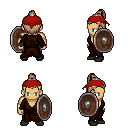
a pixel art fantasy rpg character, male body template, human, tanned skin, brown robe, gold greaves, white blonde short topknot hairstyle, red bandana, black shoes, shield, four views (front, back, left, right), 2x2 character sprite sheet, small pixel art, hard edges, no anti-aliasing